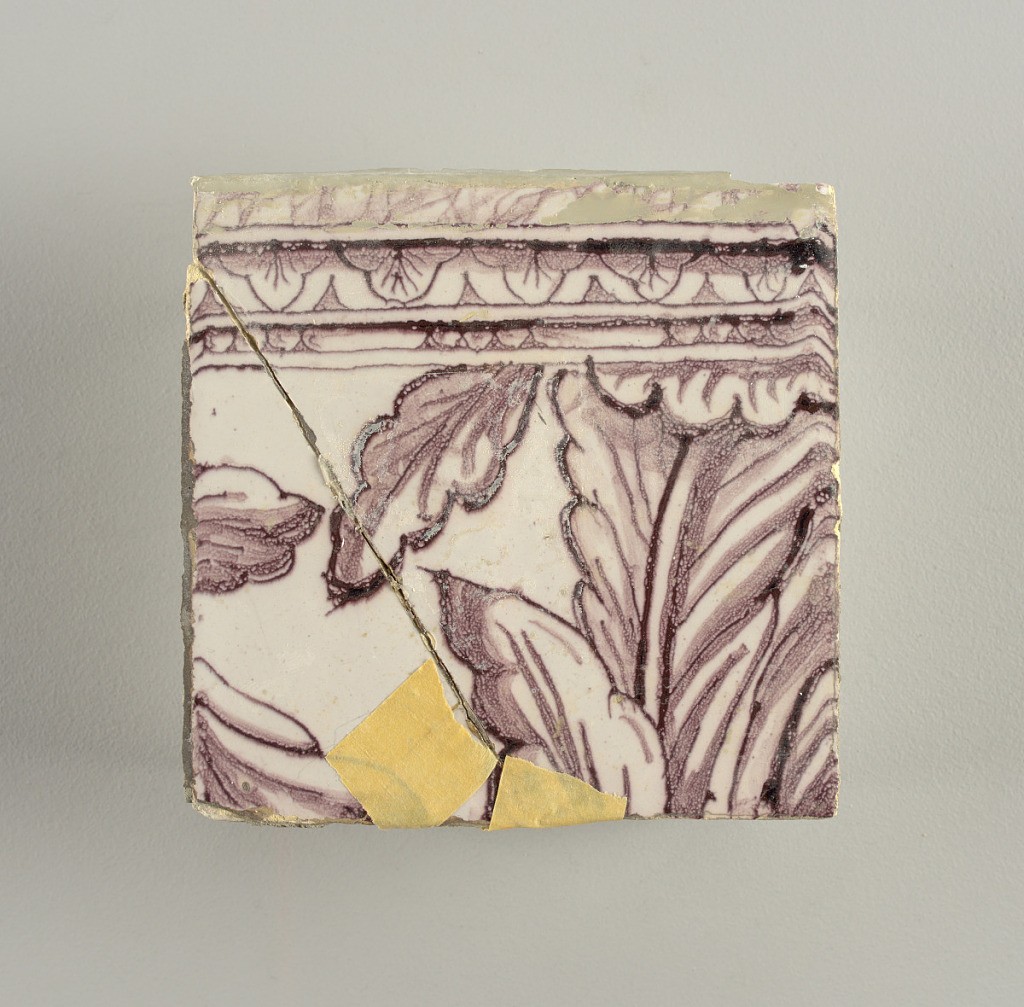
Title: Tile wall facing
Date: ca. 1725
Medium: Tin-glazed earthenware, underglaze
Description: Horizontal rectangle.  Thirty tiles wide and twenty-three tiles high with opening for fireplace eleven tiles wide and ten high.  Foliage arabesques disposed about three vertical axes from which are emphazised by urns at center and right, and at left by the figure of a standing woman carrying an infant on her arm and accompanied by two children.